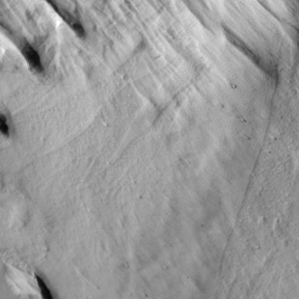
Label: non_frost